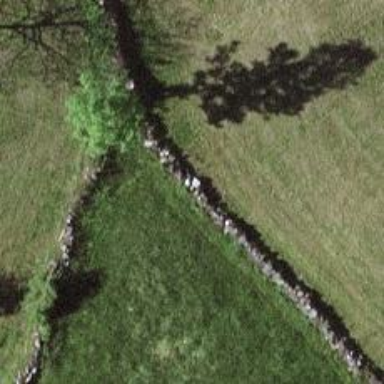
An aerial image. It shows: Dry stone wall barrier.